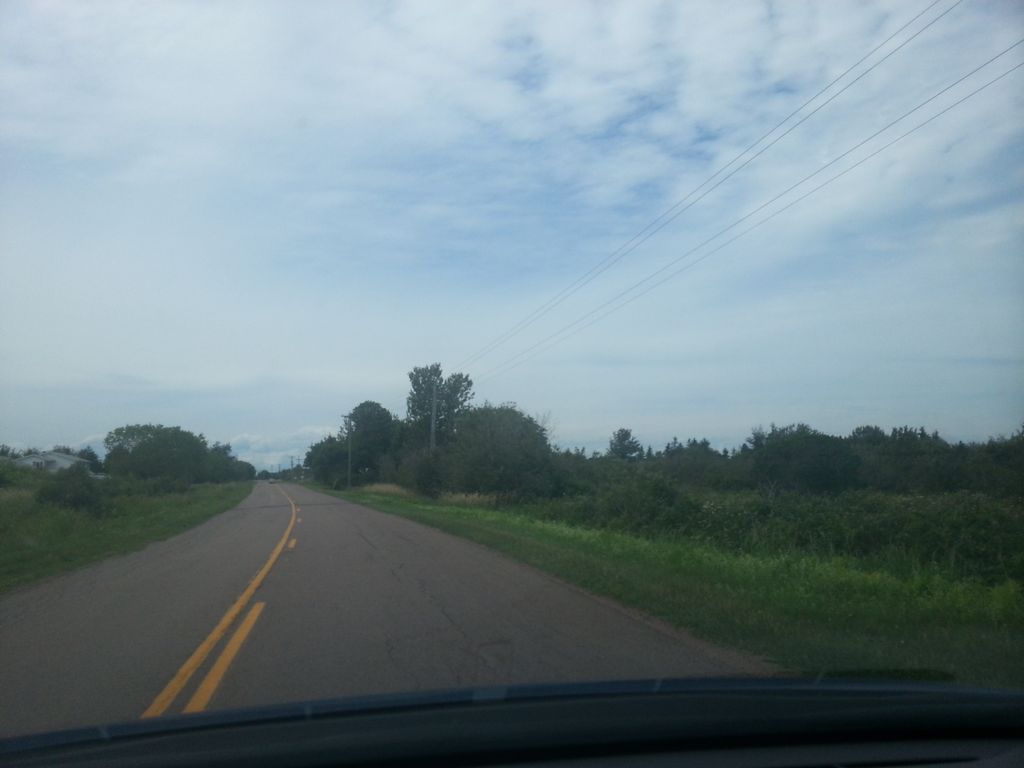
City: charlottetown